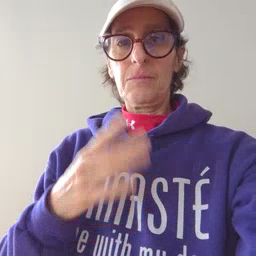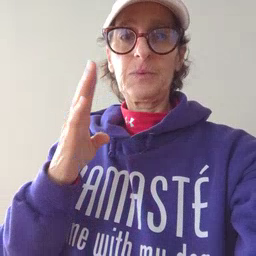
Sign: blue